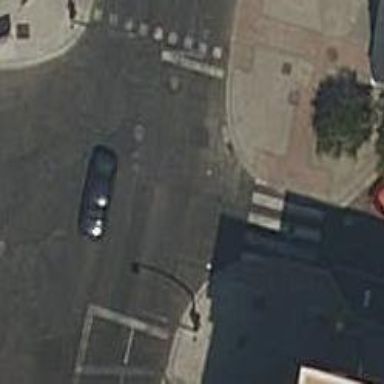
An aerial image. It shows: Road with traffic signals.